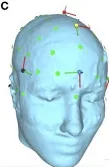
Baseline MRI brain images and HD-tDCS montage. And scalp.
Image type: radiology (ct)